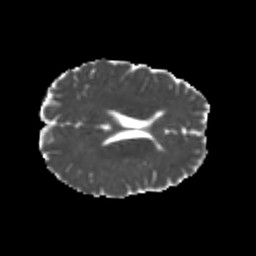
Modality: MD
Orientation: axial
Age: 25
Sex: male
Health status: healthy
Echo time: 0.074 s